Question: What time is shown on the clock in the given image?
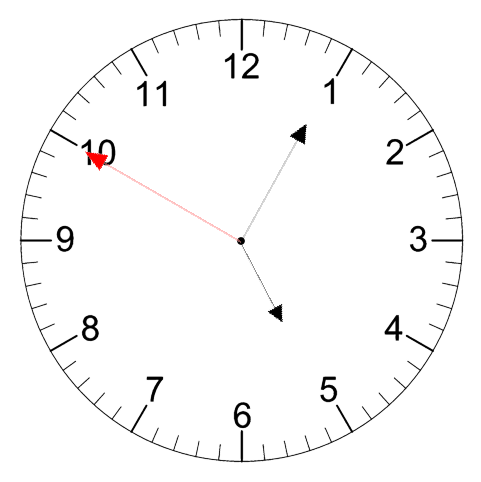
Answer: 05:04:50